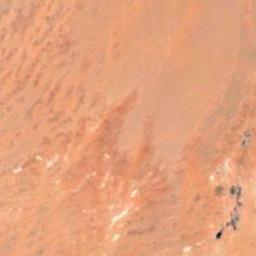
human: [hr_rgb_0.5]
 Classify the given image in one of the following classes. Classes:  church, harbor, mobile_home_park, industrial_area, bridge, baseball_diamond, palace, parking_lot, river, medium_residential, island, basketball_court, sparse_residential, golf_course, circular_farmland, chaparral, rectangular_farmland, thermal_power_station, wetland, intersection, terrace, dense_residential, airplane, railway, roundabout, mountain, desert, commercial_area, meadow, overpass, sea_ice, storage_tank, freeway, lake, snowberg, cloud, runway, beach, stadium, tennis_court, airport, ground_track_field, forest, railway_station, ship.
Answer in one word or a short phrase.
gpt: desert